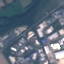
Label: Industrial